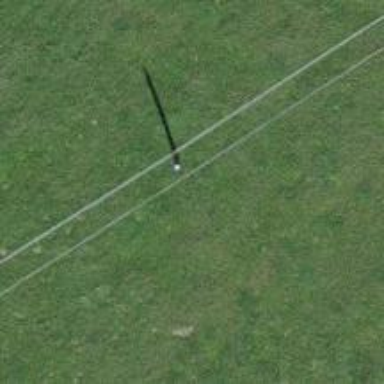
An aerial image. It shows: Power pole.